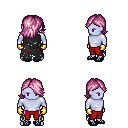
a pixel art fantasy rpg character, male body template, dark elf, purple skin, black tattered cape, red pants, pink swoop hairstyle, gold gloves, ghillies, four views (front, back, left, right), 2x2 character sprite sheet, small pixel art, hard edges, no anti-aliasing